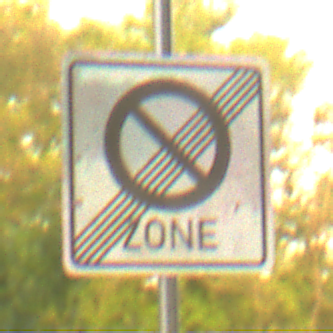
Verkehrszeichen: EndeEingeschraenktesHalteverbotZone
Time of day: SunriseSunset
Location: Outdoor (RoadRail)
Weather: Clear
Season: NotSpecified
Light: Natural